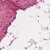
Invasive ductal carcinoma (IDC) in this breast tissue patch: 0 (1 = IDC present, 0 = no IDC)